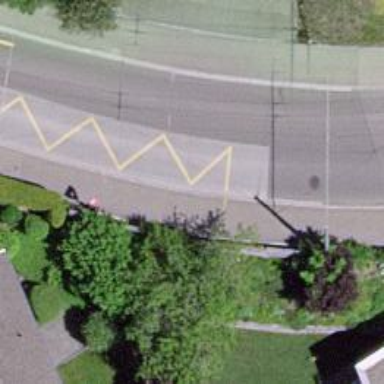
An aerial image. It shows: Trolleybus stop position for public transport.